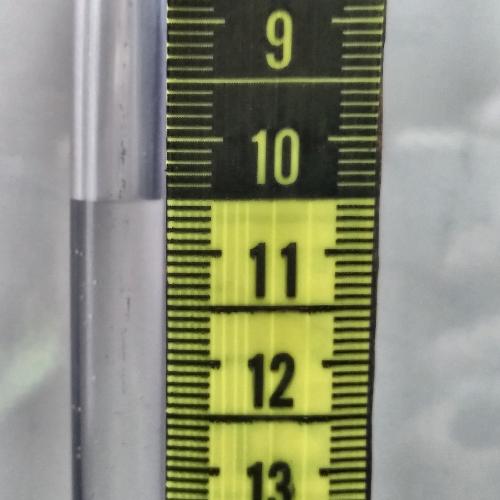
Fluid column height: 10.5 cm